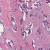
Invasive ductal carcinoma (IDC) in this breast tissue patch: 1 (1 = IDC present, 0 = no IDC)